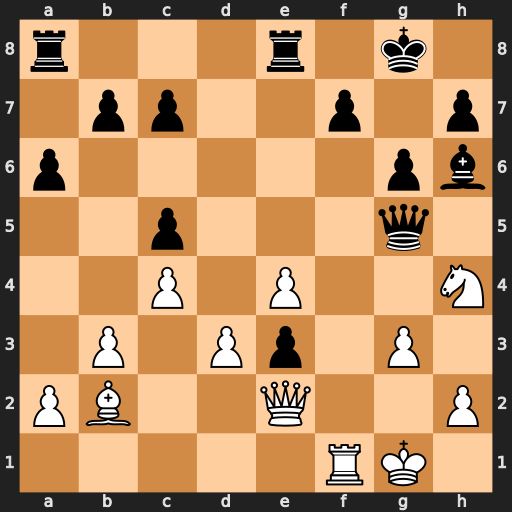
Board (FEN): r3r1k1/1pp2p1p/p5pb/2p3q1/2P1P2N/1P1Pp1P1/PB2Q2P/5RK1
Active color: w
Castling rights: -
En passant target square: -
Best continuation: Bf6 Qxf6 Rxf6